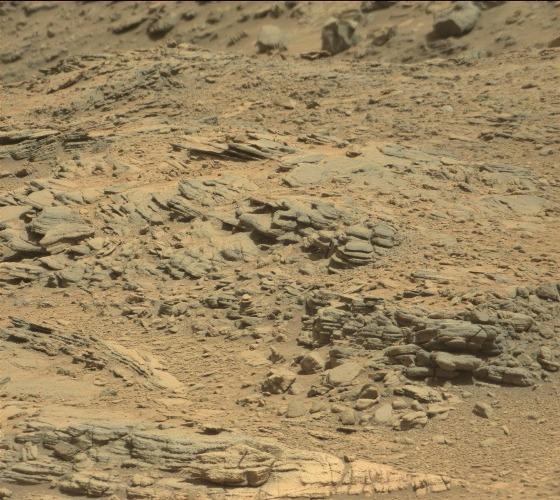
Terrain classes present: Bedrock, Gravel / Sand / Soil, Rock, Shadow